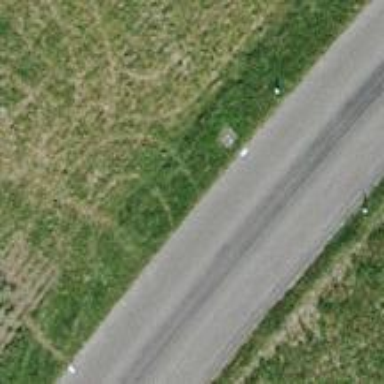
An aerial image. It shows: Tertiary road.